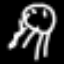
Label: The Eiffel Tower